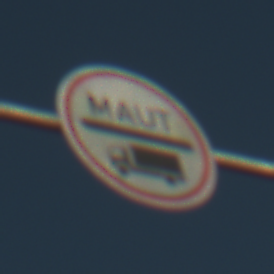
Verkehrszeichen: Mautpflicht
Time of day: SunriseSunset
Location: Outdoor (Nature)
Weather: Clear
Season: NotSpecified
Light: Natural